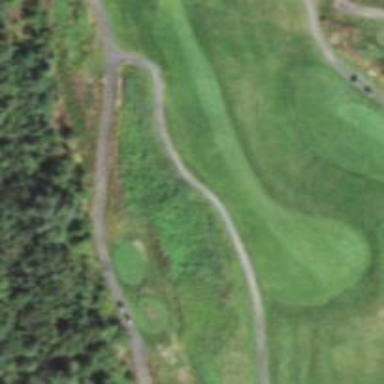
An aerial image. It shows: Path for both road and golf.